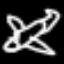
Label: airplane